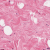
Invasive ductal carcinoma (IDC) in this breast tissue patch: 0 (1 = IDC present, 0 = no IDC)